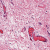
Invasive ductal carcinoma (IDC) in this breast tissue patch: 1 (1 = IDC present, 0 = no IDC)